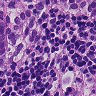
Metastatic tissue present: yes